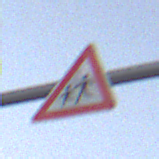
Verkehrszeichen: KinderRechts
Umgebung: Outdoor, Nature
Tageszeit: SunriseSunset
Wetter: PartlyCloudy
Licht: Natural
Jahreszeit: NotSpecified
Kontrast: LowContrast